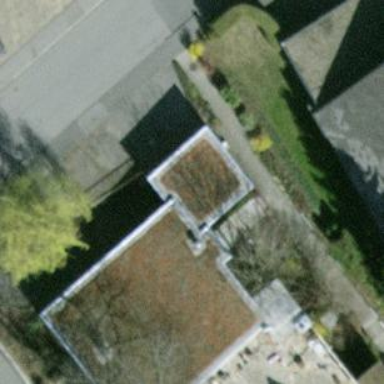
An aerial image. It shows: Garage building.